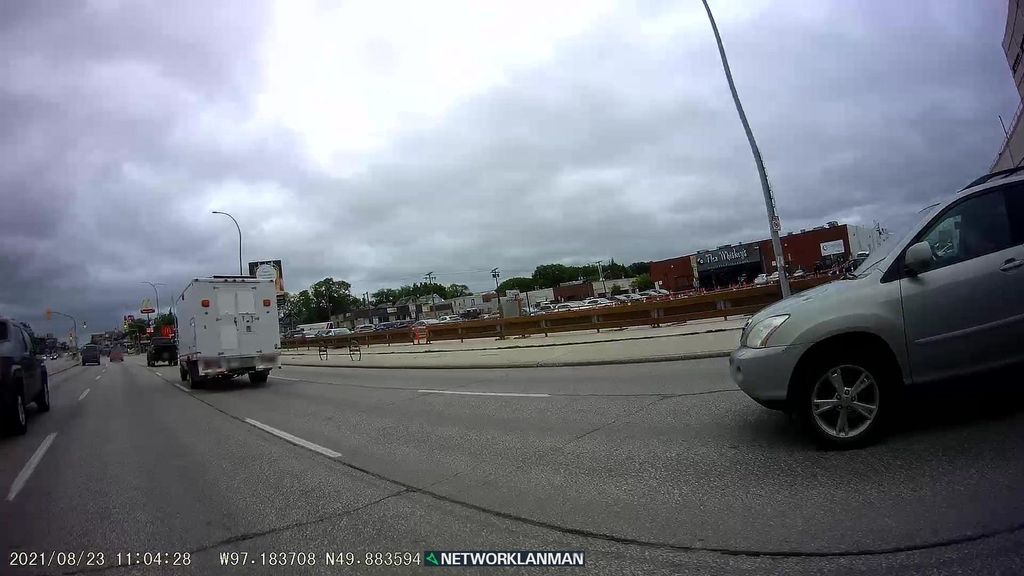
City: winnipeg